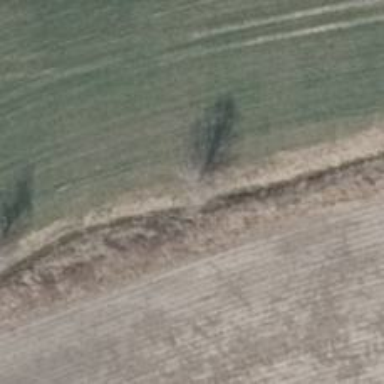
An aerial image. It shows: Deciduous tree with broadleaved leaves.